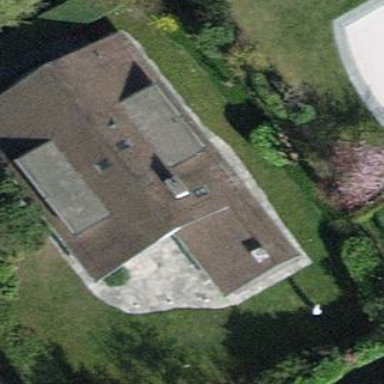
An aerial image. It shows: Building with gabled roof.